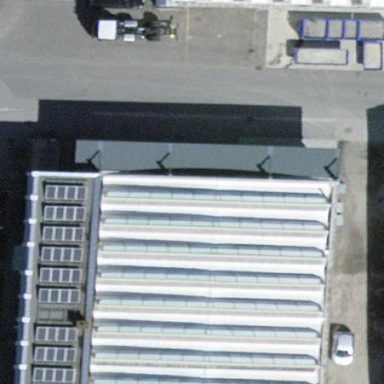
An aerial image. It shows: Commercial building.